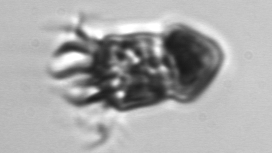
Label: Strombidium_inclinatum